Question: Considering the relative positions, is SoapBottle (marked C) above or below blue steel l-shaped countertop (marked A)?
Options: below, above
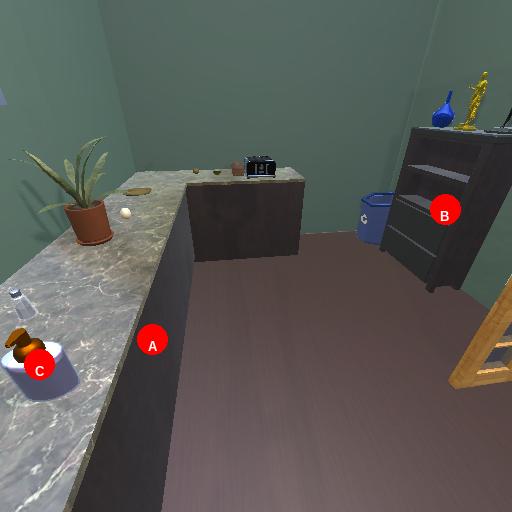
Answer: below